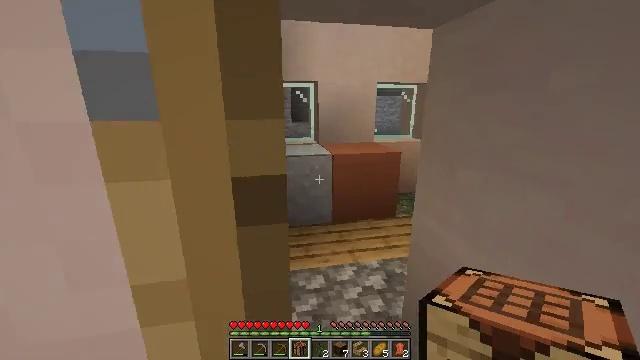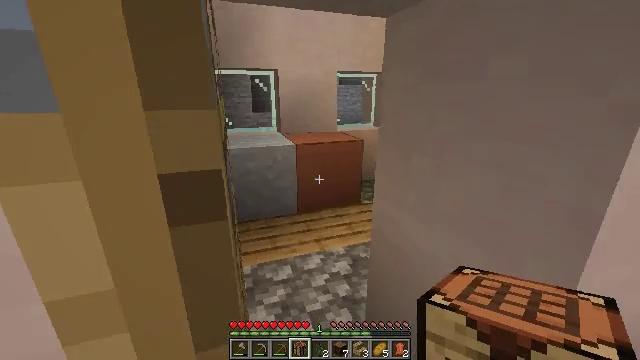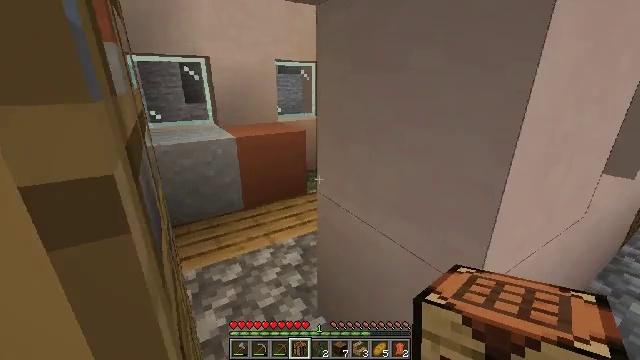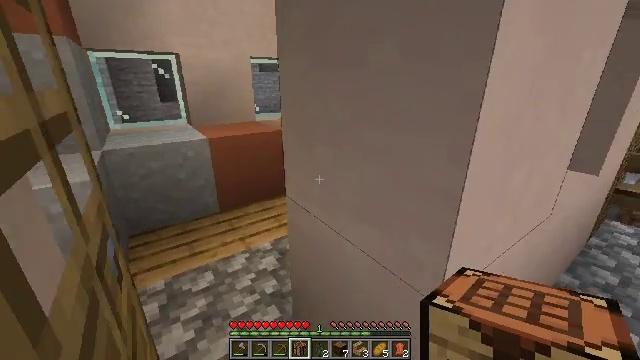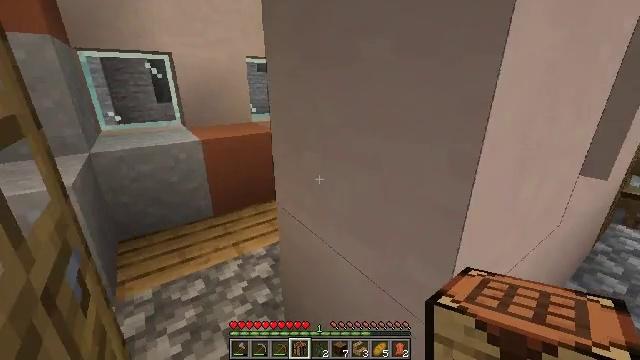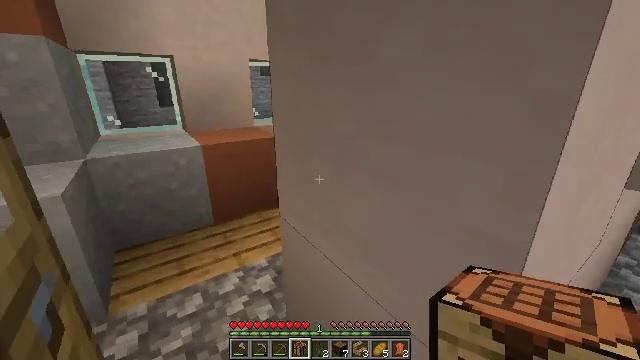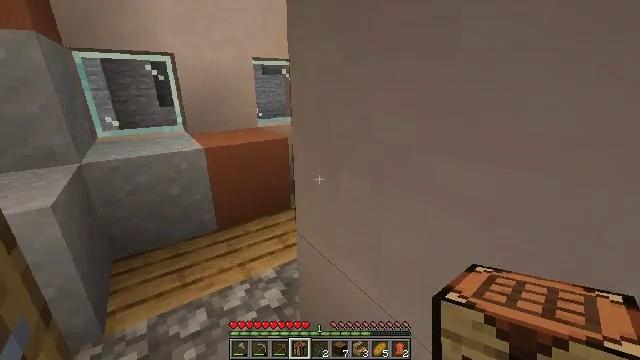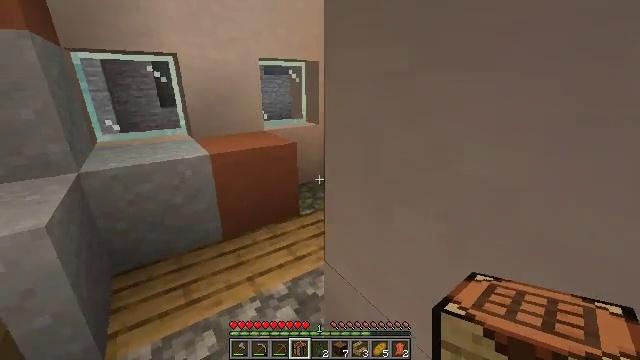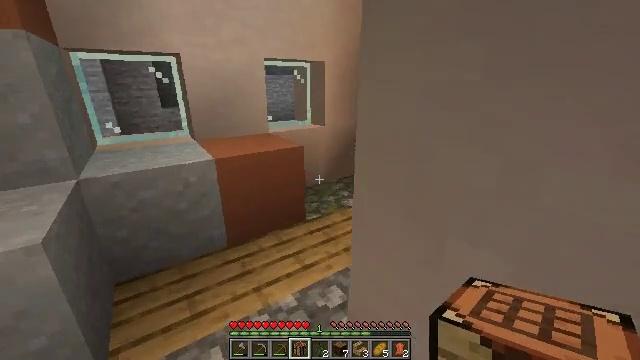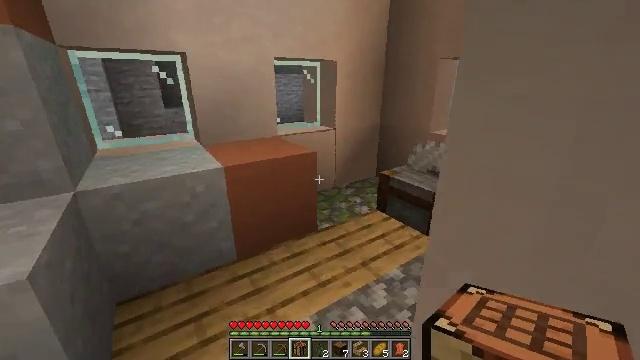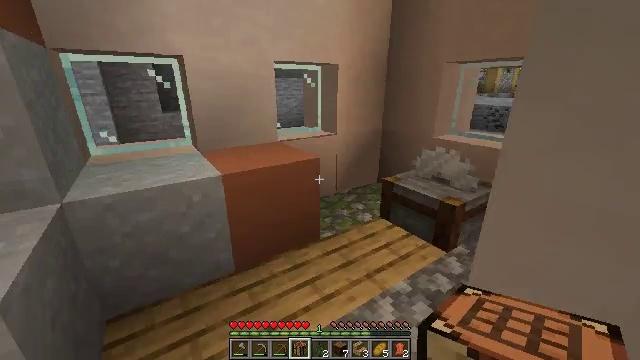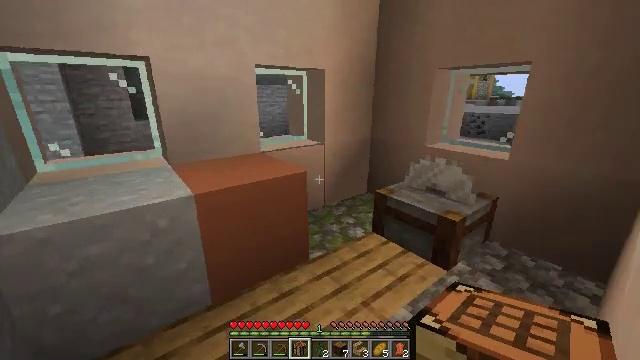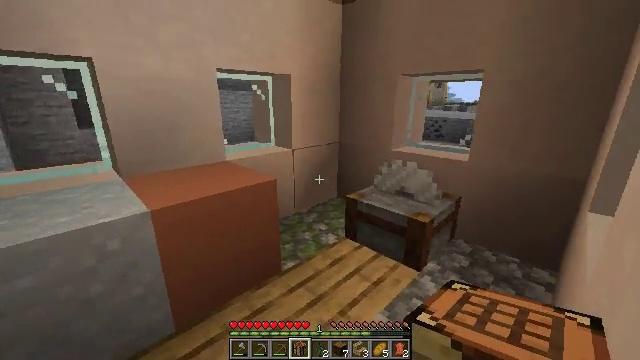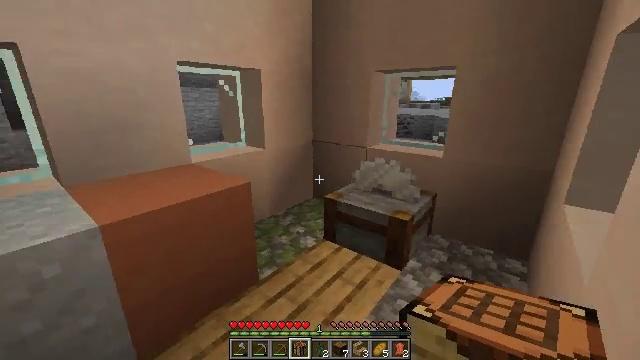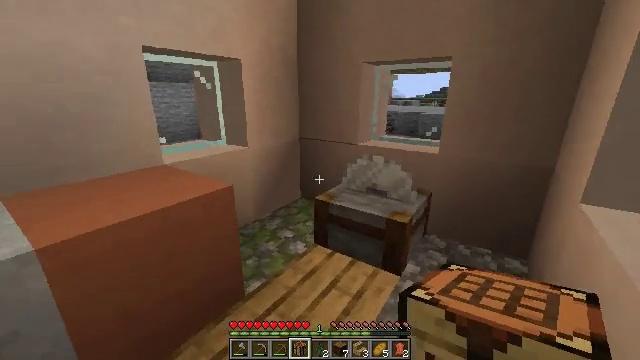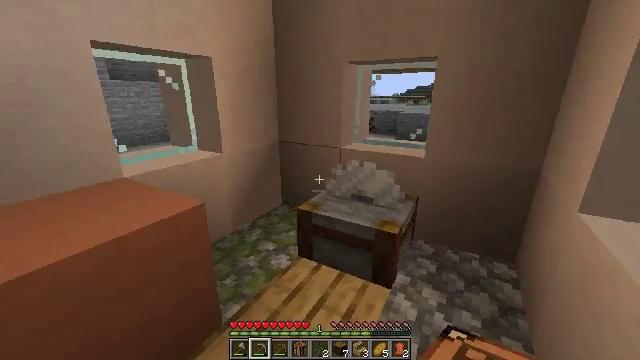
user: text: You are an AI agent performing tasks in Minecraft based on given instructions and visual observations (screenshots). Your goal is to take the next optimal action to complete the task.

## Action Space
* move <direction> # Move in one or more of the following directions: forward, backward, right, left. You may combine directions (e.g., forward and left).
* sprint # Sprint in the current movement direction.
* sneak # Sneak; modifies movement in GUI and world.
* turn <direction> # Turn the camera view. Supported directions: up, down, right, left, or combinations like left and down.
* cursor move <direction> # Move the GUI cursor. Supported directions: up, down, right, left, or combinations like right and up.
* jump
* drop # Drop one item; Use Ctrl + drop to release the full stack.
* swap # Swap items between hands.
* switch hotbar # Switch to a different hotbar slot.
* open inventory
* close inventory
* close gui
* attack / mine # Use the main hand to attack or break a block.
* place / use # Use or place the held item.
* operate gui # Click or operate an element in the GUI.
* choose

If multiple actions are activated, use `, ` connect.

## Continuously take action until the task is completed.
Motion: motion action
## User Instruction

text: Dismantle the stonecutter.
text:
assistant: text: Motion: move forward, turn right and down
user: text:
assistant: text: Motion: move forward, turn right and down
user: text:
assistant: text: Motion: move forward, turn right
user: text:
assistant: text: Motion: move forward
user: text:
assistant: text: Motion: move forward and move left
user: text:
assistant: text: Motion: move forward and move left
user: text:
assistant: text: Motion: move forward and move left
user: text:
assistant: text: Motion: move forward and move left
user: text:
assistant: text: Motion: move forward and move left
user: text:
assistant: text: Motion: move forward
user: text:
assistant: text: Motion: move forward, turn right and up
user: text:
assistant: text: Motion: move forward, turn right and up
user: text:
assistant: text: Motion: move forward, turn right
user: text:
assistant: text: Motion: move forward, turn right
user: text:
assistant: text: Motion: move forward, turn right, switch to hotbar 2
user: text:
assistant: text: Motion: move forward, turn right and down, switch to hotbar 2
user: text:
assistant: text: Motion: move forward, turn right, switch to hotbar 2
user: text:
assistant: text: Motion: move forward, turn right and down
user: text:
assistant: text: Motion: turn down
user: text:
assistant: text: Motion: turn down
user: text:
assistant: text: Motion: turn down, attack / mine
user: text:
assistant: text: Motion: turn down, attack / mine
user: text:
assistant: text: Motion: attack / mine
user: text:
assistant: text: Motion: attack / mine
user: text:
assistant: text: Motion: attack / mine
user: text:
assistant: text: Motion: attack / mine
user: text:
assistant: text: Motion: attack / mine
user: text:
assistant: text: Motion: attack / mine
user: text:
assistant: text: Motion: attack / mine
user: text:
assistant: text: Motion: attack / mine